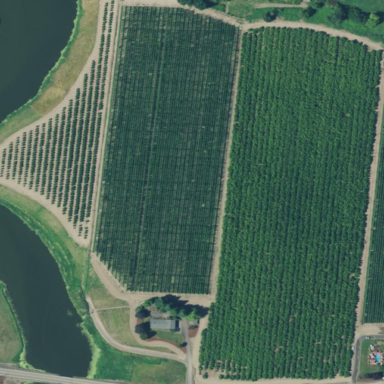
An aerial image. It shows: Orchard.